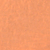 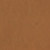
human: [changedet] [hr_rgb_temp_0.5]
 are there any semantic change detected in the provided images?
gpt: No change to mention.